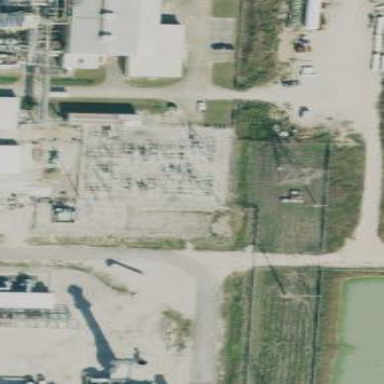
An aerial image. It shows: Outdoor industrial power substation with fence surrounding it.